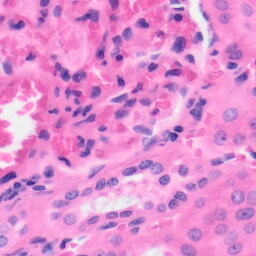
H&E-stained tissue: Kidney